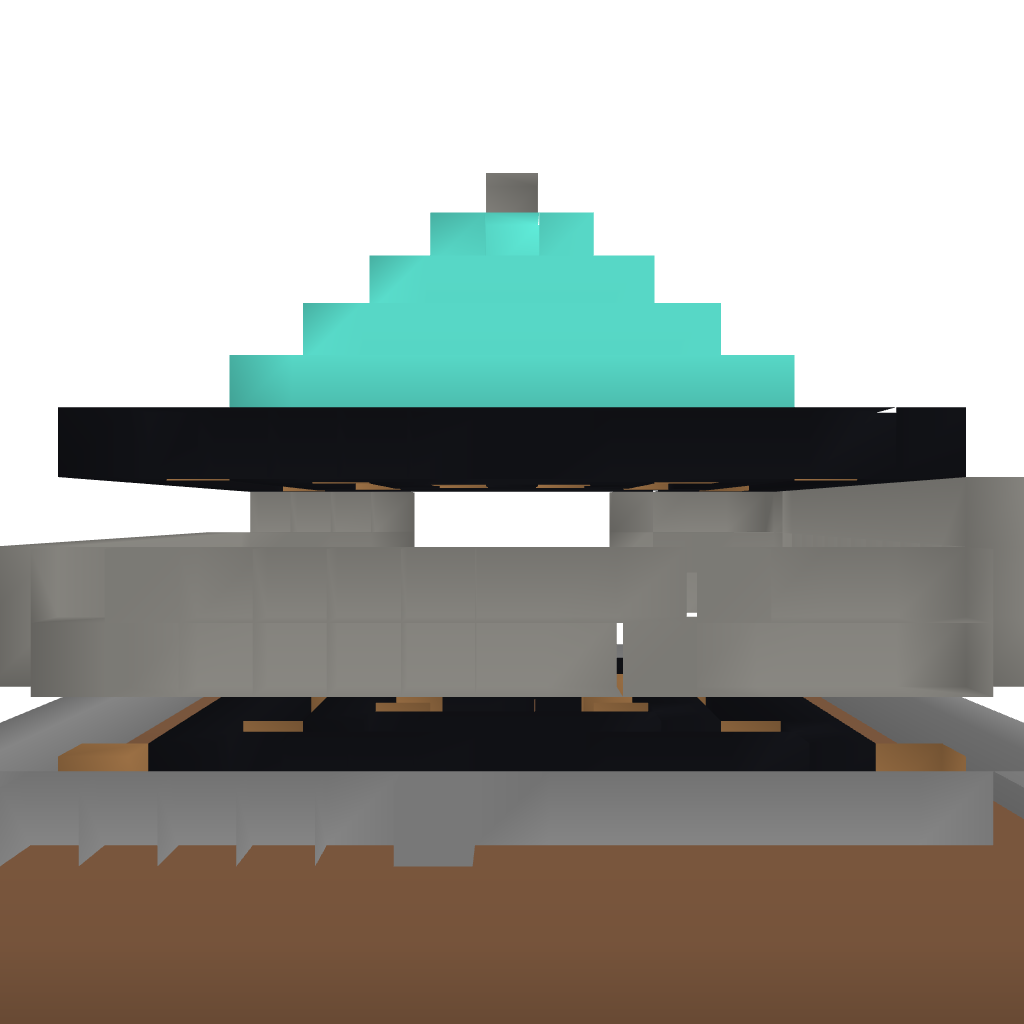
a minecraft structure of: Spawn for server